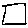
Label: square